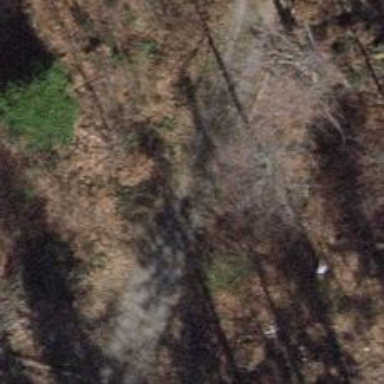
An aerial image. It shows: Gravel track with grade 2 quality.